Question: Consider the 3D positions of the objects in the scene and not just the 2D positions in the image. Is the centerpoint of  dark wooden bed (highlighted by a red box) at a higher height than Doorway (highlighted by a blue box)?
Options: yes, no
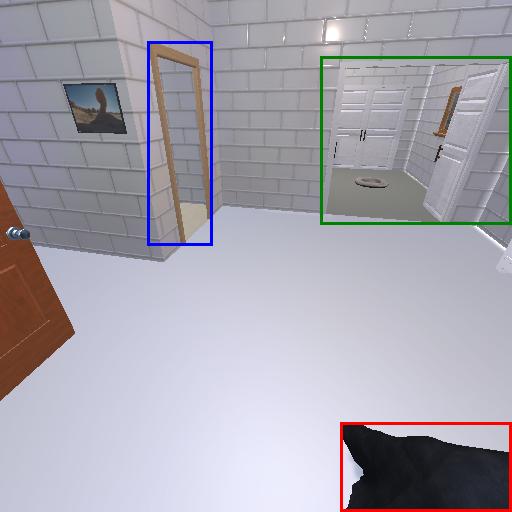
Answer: yes